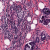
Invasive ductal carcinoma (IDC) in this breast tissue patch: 0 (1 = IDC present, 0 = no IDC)